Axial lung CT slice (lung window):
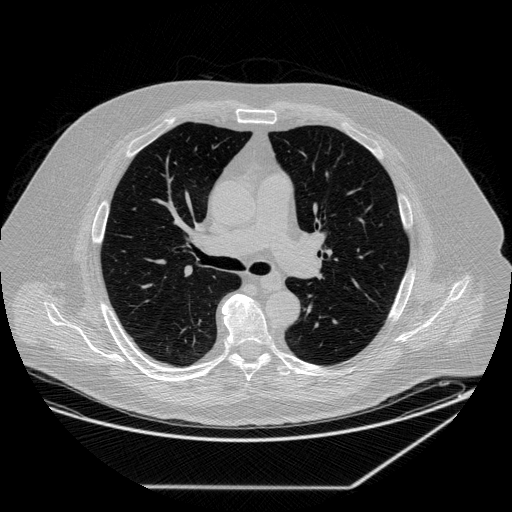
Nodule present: no